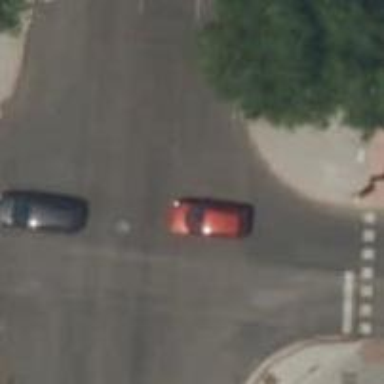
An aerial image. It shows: Road with traffic signals.